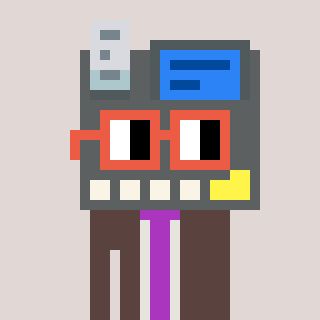
a pixel art character with square orange glasses, a cash register-shaped head and a darkbrown-colored body on a warm background